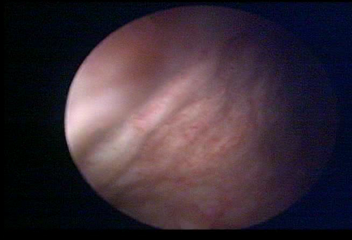
Modality: WLC
Class: Normal mucosa
Bladder cancer association: No